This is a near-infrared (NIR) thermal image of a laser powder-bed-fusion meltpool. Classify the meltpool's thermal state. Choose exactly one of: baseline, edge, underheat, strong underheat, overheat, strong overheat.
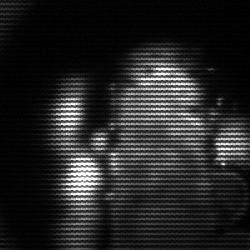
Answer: strong underheat